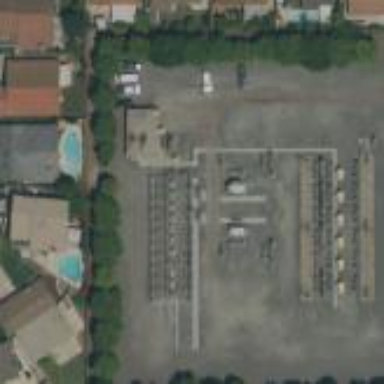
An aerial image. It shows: Outdoor distribution substation.